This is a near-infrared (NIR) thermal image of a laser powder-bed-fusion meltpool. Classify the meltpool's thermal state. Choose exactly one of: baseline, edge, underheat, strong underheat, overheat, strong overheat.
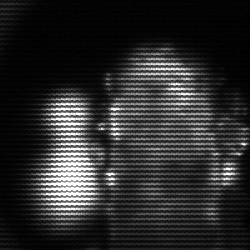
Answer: strong underheat